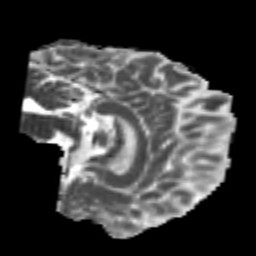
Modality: MD
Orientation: sagittal
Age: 23
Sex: male
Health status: healthy
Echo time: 0.074 s